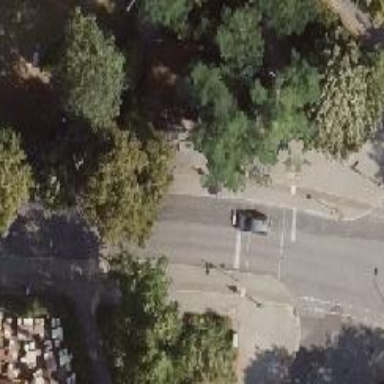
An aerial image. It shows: Road with traffic signals.